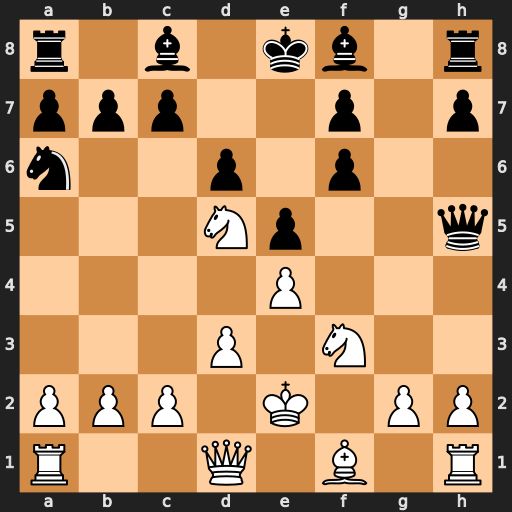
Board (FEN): r1b1kb1r/ppp2p1p/n2p1p2/3Np2q/4P3/3P1N2/PPP1K1PP/R2Q1B1R
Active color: w
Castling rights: kq
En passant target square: -
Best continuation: Nxf6+ Kd8 Nxh5